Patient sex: F
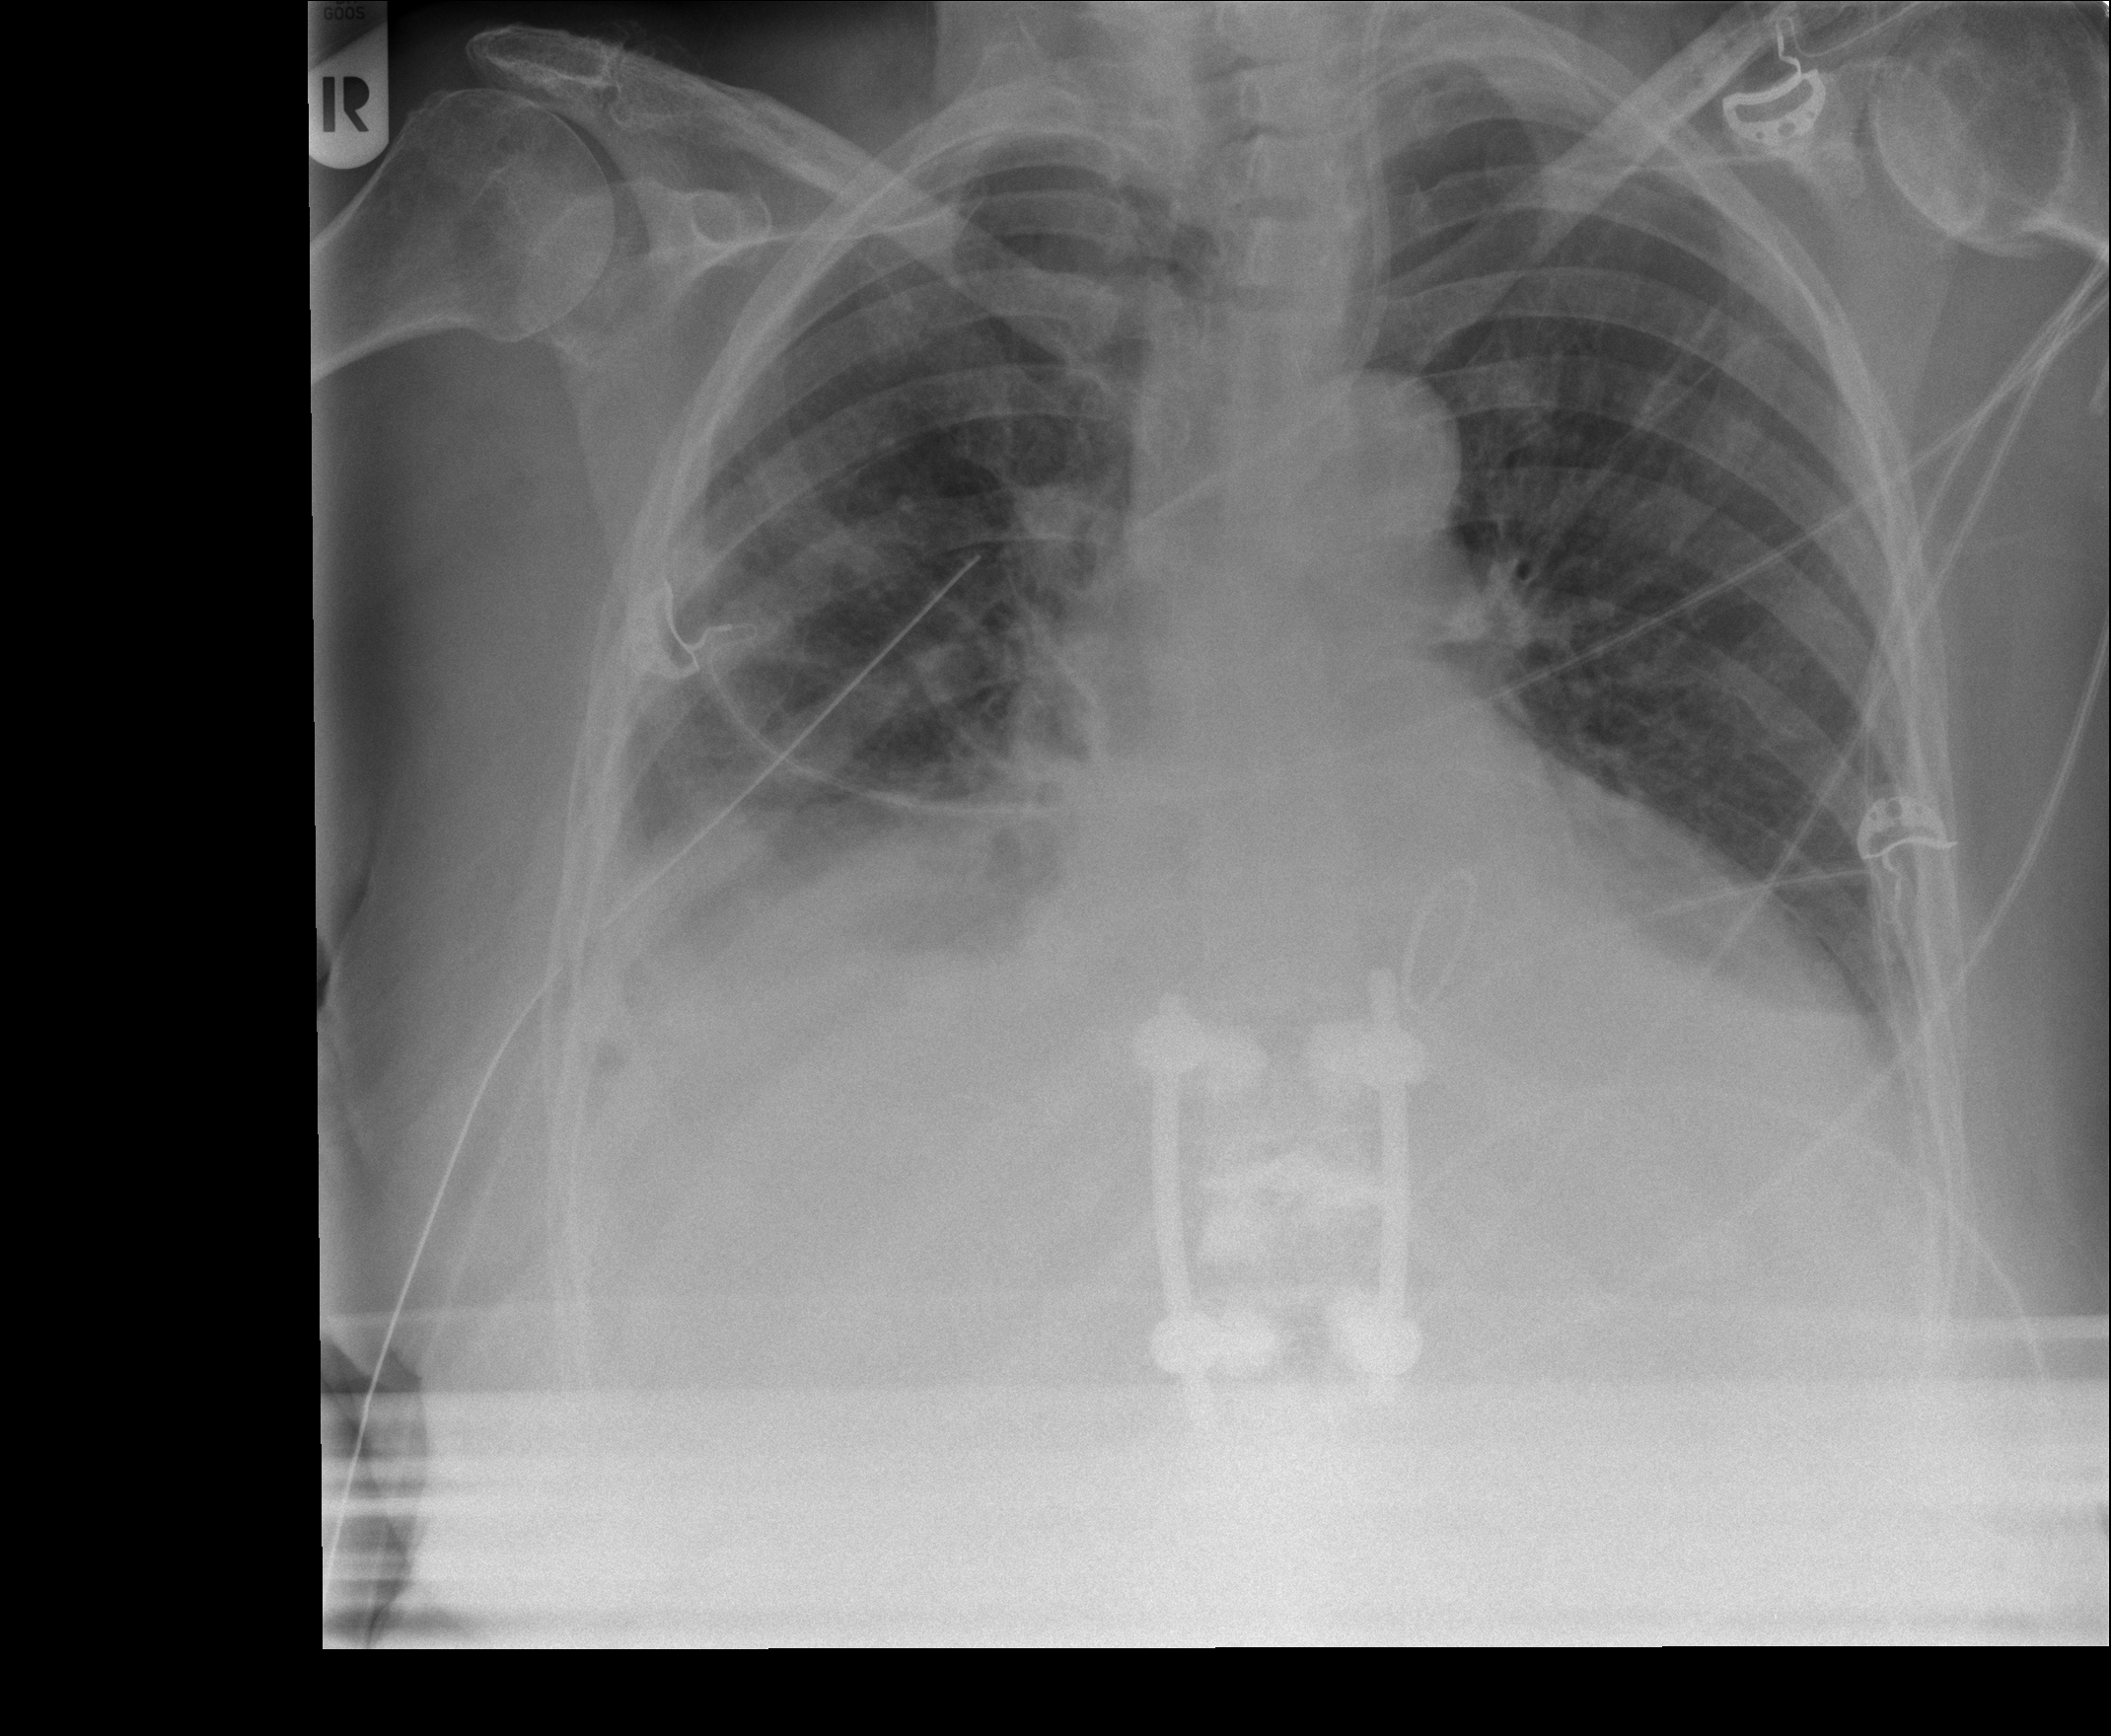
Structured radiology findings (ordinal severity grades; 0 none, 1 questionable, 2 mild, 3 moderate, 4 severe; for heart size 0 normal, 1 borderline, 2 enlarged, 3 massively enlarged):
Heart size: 2
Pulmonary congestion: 1
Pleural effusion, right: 3
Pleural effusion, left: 2
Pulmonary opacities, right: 2
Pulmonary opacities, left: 0
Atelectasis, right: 3
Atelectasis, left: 2